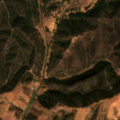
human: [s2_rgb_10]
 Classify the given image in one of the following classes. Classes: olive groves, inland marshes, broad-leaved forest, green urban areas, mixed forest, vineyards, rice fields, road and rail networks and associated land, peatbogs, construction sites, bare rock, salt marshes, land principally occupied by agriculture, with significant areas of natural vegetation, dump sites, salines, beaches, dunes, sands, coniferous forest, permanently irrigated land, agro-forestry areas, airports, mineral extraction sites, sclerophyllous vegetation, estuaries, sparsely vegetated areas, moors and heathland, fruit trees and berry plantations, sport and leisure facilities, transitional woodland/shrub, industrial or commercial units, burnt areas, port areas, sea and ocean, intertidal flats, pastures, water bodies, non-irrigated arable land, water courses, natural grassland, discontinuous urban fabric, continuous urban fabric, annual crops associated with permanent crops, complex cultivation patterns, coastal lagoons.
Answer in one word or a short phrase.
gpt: non-irrigated arable land, complex cultivation patterns, land principally occupied by agriculture, with significant areas of natural vegetation, broad-leaved forest, transitional woodland/shrub